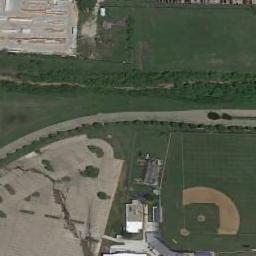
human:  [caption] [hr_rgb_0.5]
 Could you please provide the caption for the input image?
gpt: A baseball diamond next to the open area and some houses beside .

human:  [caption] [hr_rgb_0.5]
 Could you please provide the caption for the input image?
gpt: A baseball diamond is next to a open place by the road .

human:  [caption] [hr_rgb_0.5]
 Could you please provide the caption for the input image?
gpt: There is a baseball diamond in the grass surrounded by the parking lot, Houses and roads .

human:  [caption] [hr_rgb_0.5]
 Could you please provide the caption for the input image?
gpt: There are 11 baseball courts in the picture, Four of which are double the others .

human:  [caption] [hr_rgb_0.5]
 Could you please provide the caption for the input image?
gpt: A large vacant lot is next to the baseball diamond .